Question: Immediate children of the UIViewController's 'view' outlet have a weird 16pt horizontal padding in constraint space but not frame space.
1. Add a UIViewController to a XIB file in Xcode 6
2. Add a subview to the UIViewController's view
3. Stretch the subview so that its leading and trailing edges touch the superview
4. Click on the pinning constraints button
5. Observe that IB wants to add -16pt distances from the subview to its superview
Where is this discrepancy coming from? How can I get my subview to stay constrained to the superview's edges?

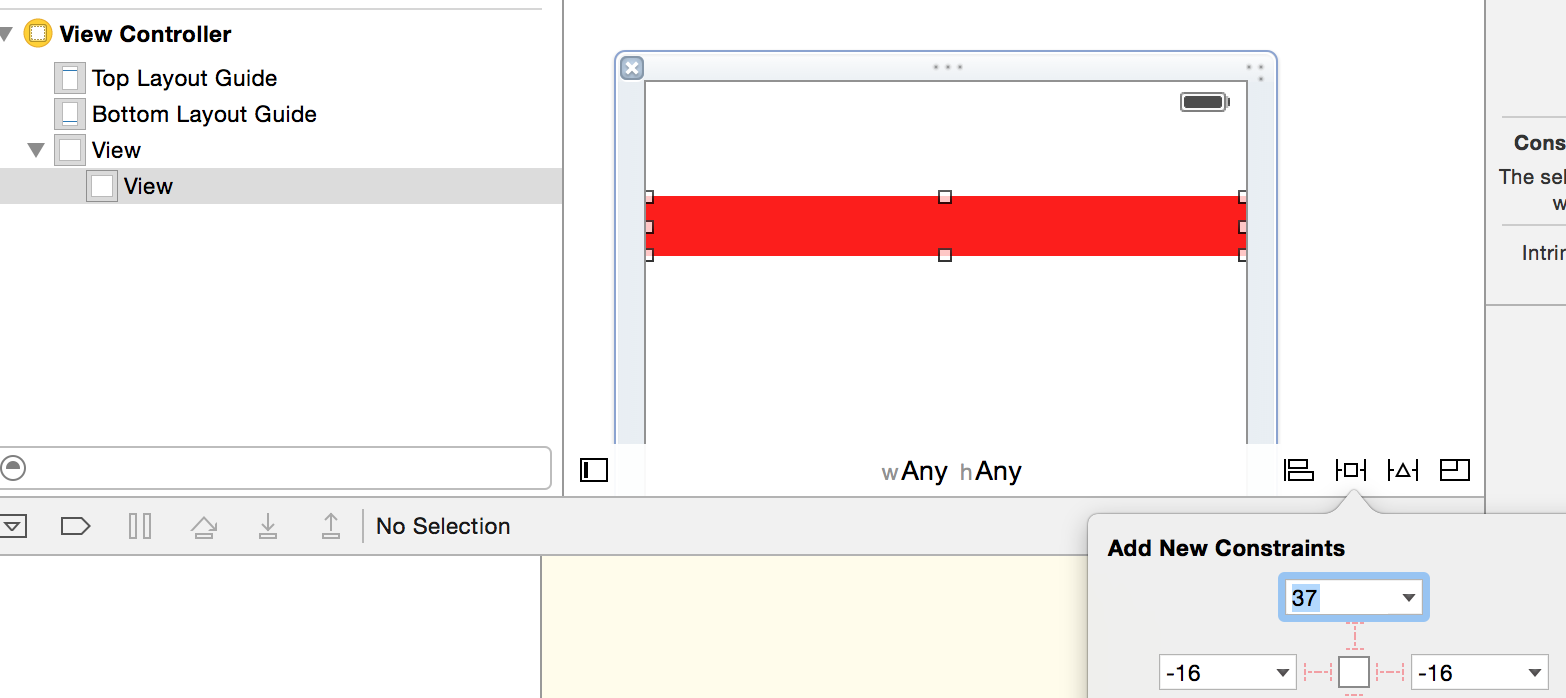
Answer: In the pin constraints popover, uncheck "Constrain to margins".
There is some more discussion of this feature here: <URL>